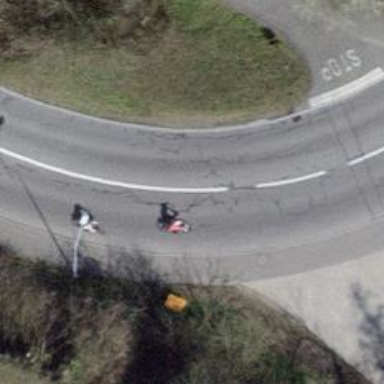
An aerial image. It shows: Tertiary road with asphalt surface.